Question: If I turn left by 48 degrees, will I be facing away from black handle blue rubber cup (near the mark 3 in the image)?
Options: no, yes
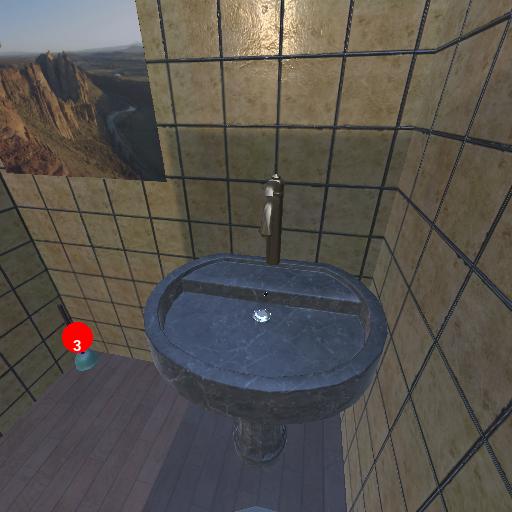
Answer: no